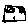
Label: cat